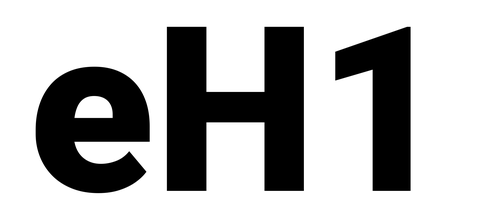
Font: Roboto_Black